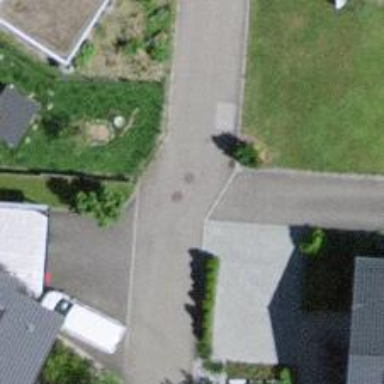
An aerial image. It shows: Asphalt road in residential area.